Question: I use a 'QPainter' to draw my widget with this code:
'''
QPen pen(Qt::black, 0.6, Qt::SolidLine);
QPainter painter(this);
painter.setPen(pen);
// vertical
painter.drawLine(startX,0,startX,50);
painter.drawLine((startX += grid),0,startX,50);
painter.drawLine((startX += grid),0,startX,50);
painter.drawLine((startX += grid),0,startX,50);
painter.drawLine((startX += grid),0,startX,50);
painter.drawLine((startX += grid),0,startX,50);
// horizontal
pen.setWidth(0.7);
painter.setPen(pen);
painter.drawLine(0,grid*2,70,grid*2);
painter.drawLine(0,grid*4,70,grid*4);
painter.drawLine(0,grid*6,70,grid*6);
painter.drawLine(0,grid*8,70,grid*8);
'''
When I add this item into a 'QGraphicsScene', the width of the lines sometimes look different from each other, especially when I zoom in. Can anyone explain why this is happening and what can be done to fix it?
This screen shot demonstrates the problem:

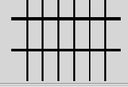
Answer: This is a side effect of floating point rounding and scene interpolation/rendering. At most zoom levels, there will not be a perfect one-to-one match from scene pixels to view pixels. This is especially true for fractional pen widths. You can make things look a bit smoother by turning on anti-aliasing in your 'QGraphicsView':
'''
...
view.setRenderHints(QPainter::Antialiasing | QPainter::SmoothPixmapTransform);
....
'''
There are <URL> that can be passed in as well.